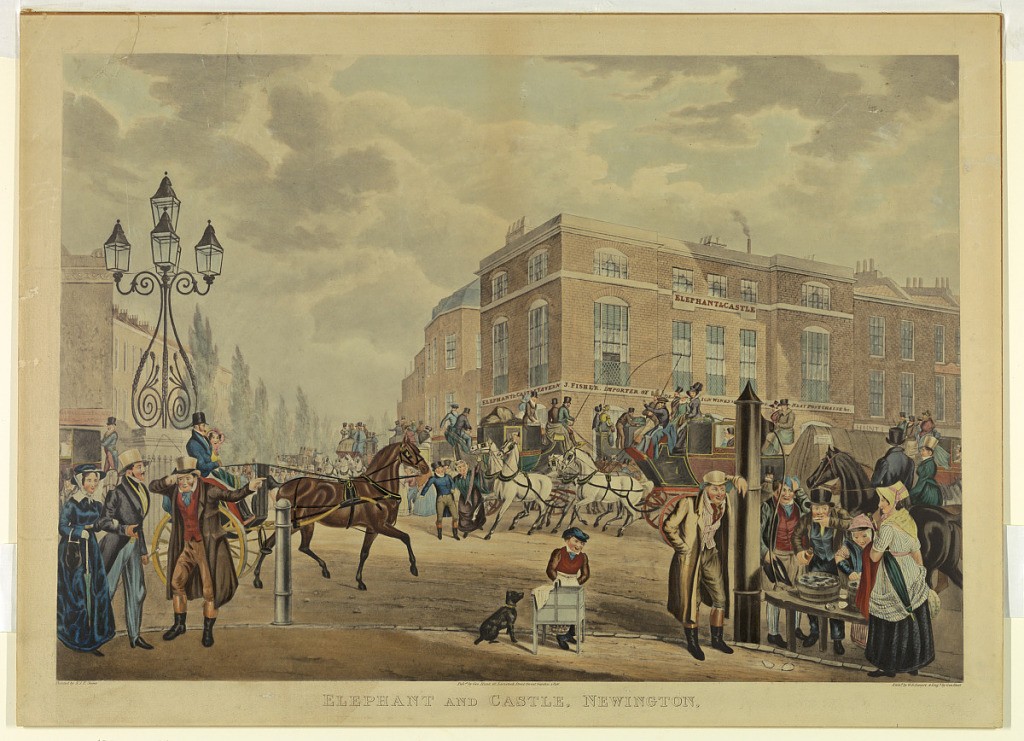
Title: Elephant and Castle, Newington
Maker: Robert William Smart, British, active 19th c.
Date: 1826
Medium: Etching and engraving, brush and watercolor on stiff paper
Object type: Print
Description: Busy London street corner, seen from opposite the Elephant and Castle Tavern. In the foreground, right, people eating oysters from a wooden tub on the sidewalk. One man holds a sauce bottle. Artists' and publisher's names, title, and date below.